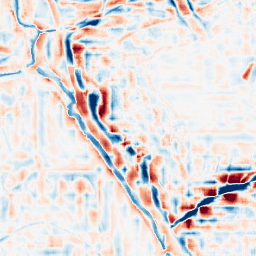
Category: wavelet
Decomposition family: wavelet_reverse_biorthogonal
Decomposition parameters: wavelet: rbio2.4
level: 4
Upsampling method: fft_zeropad
Upsampling parameters: scale: 4
Upsampling scale: 4